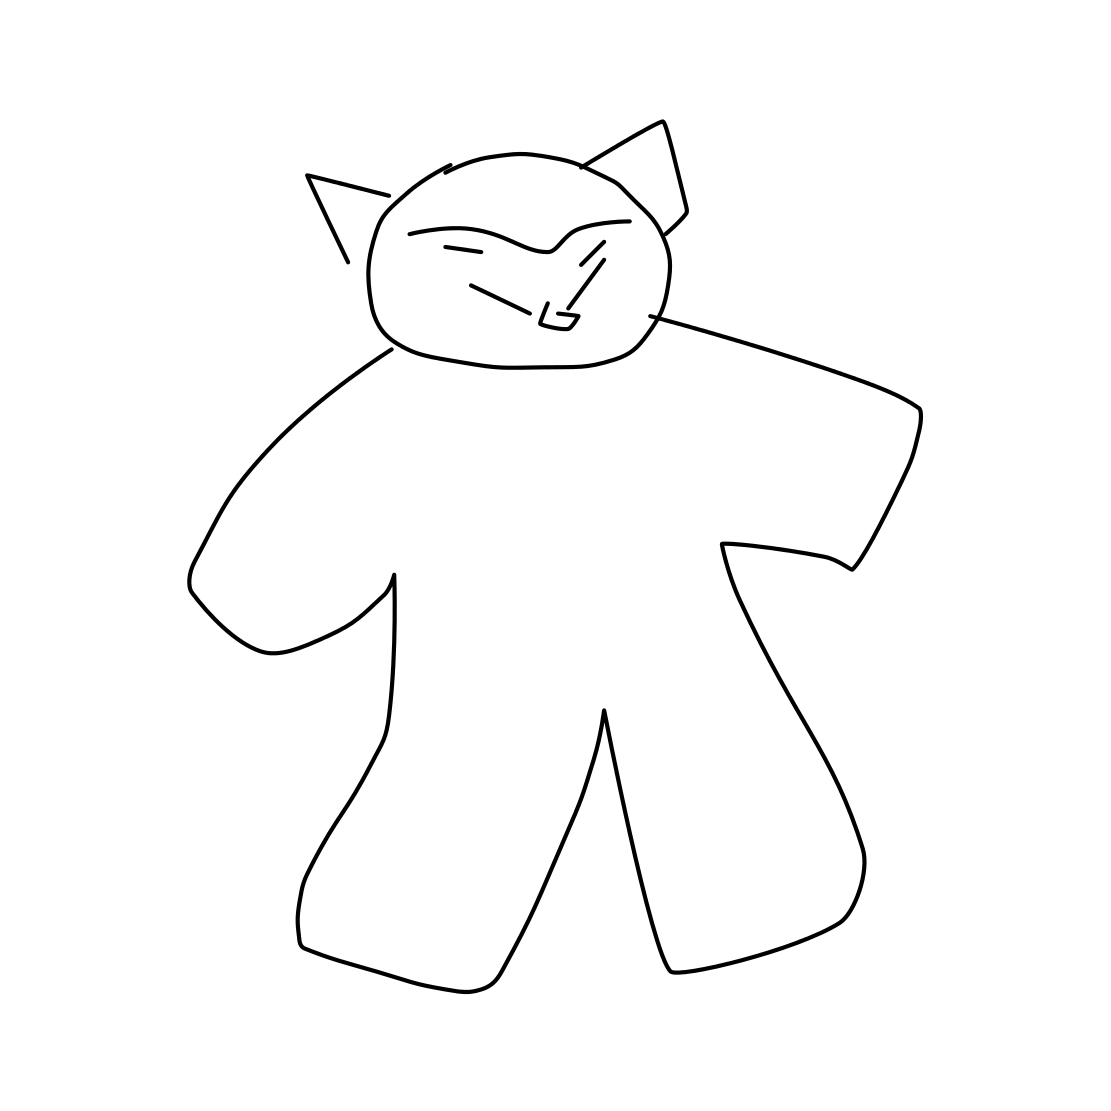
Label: bear (animal)